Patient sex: F
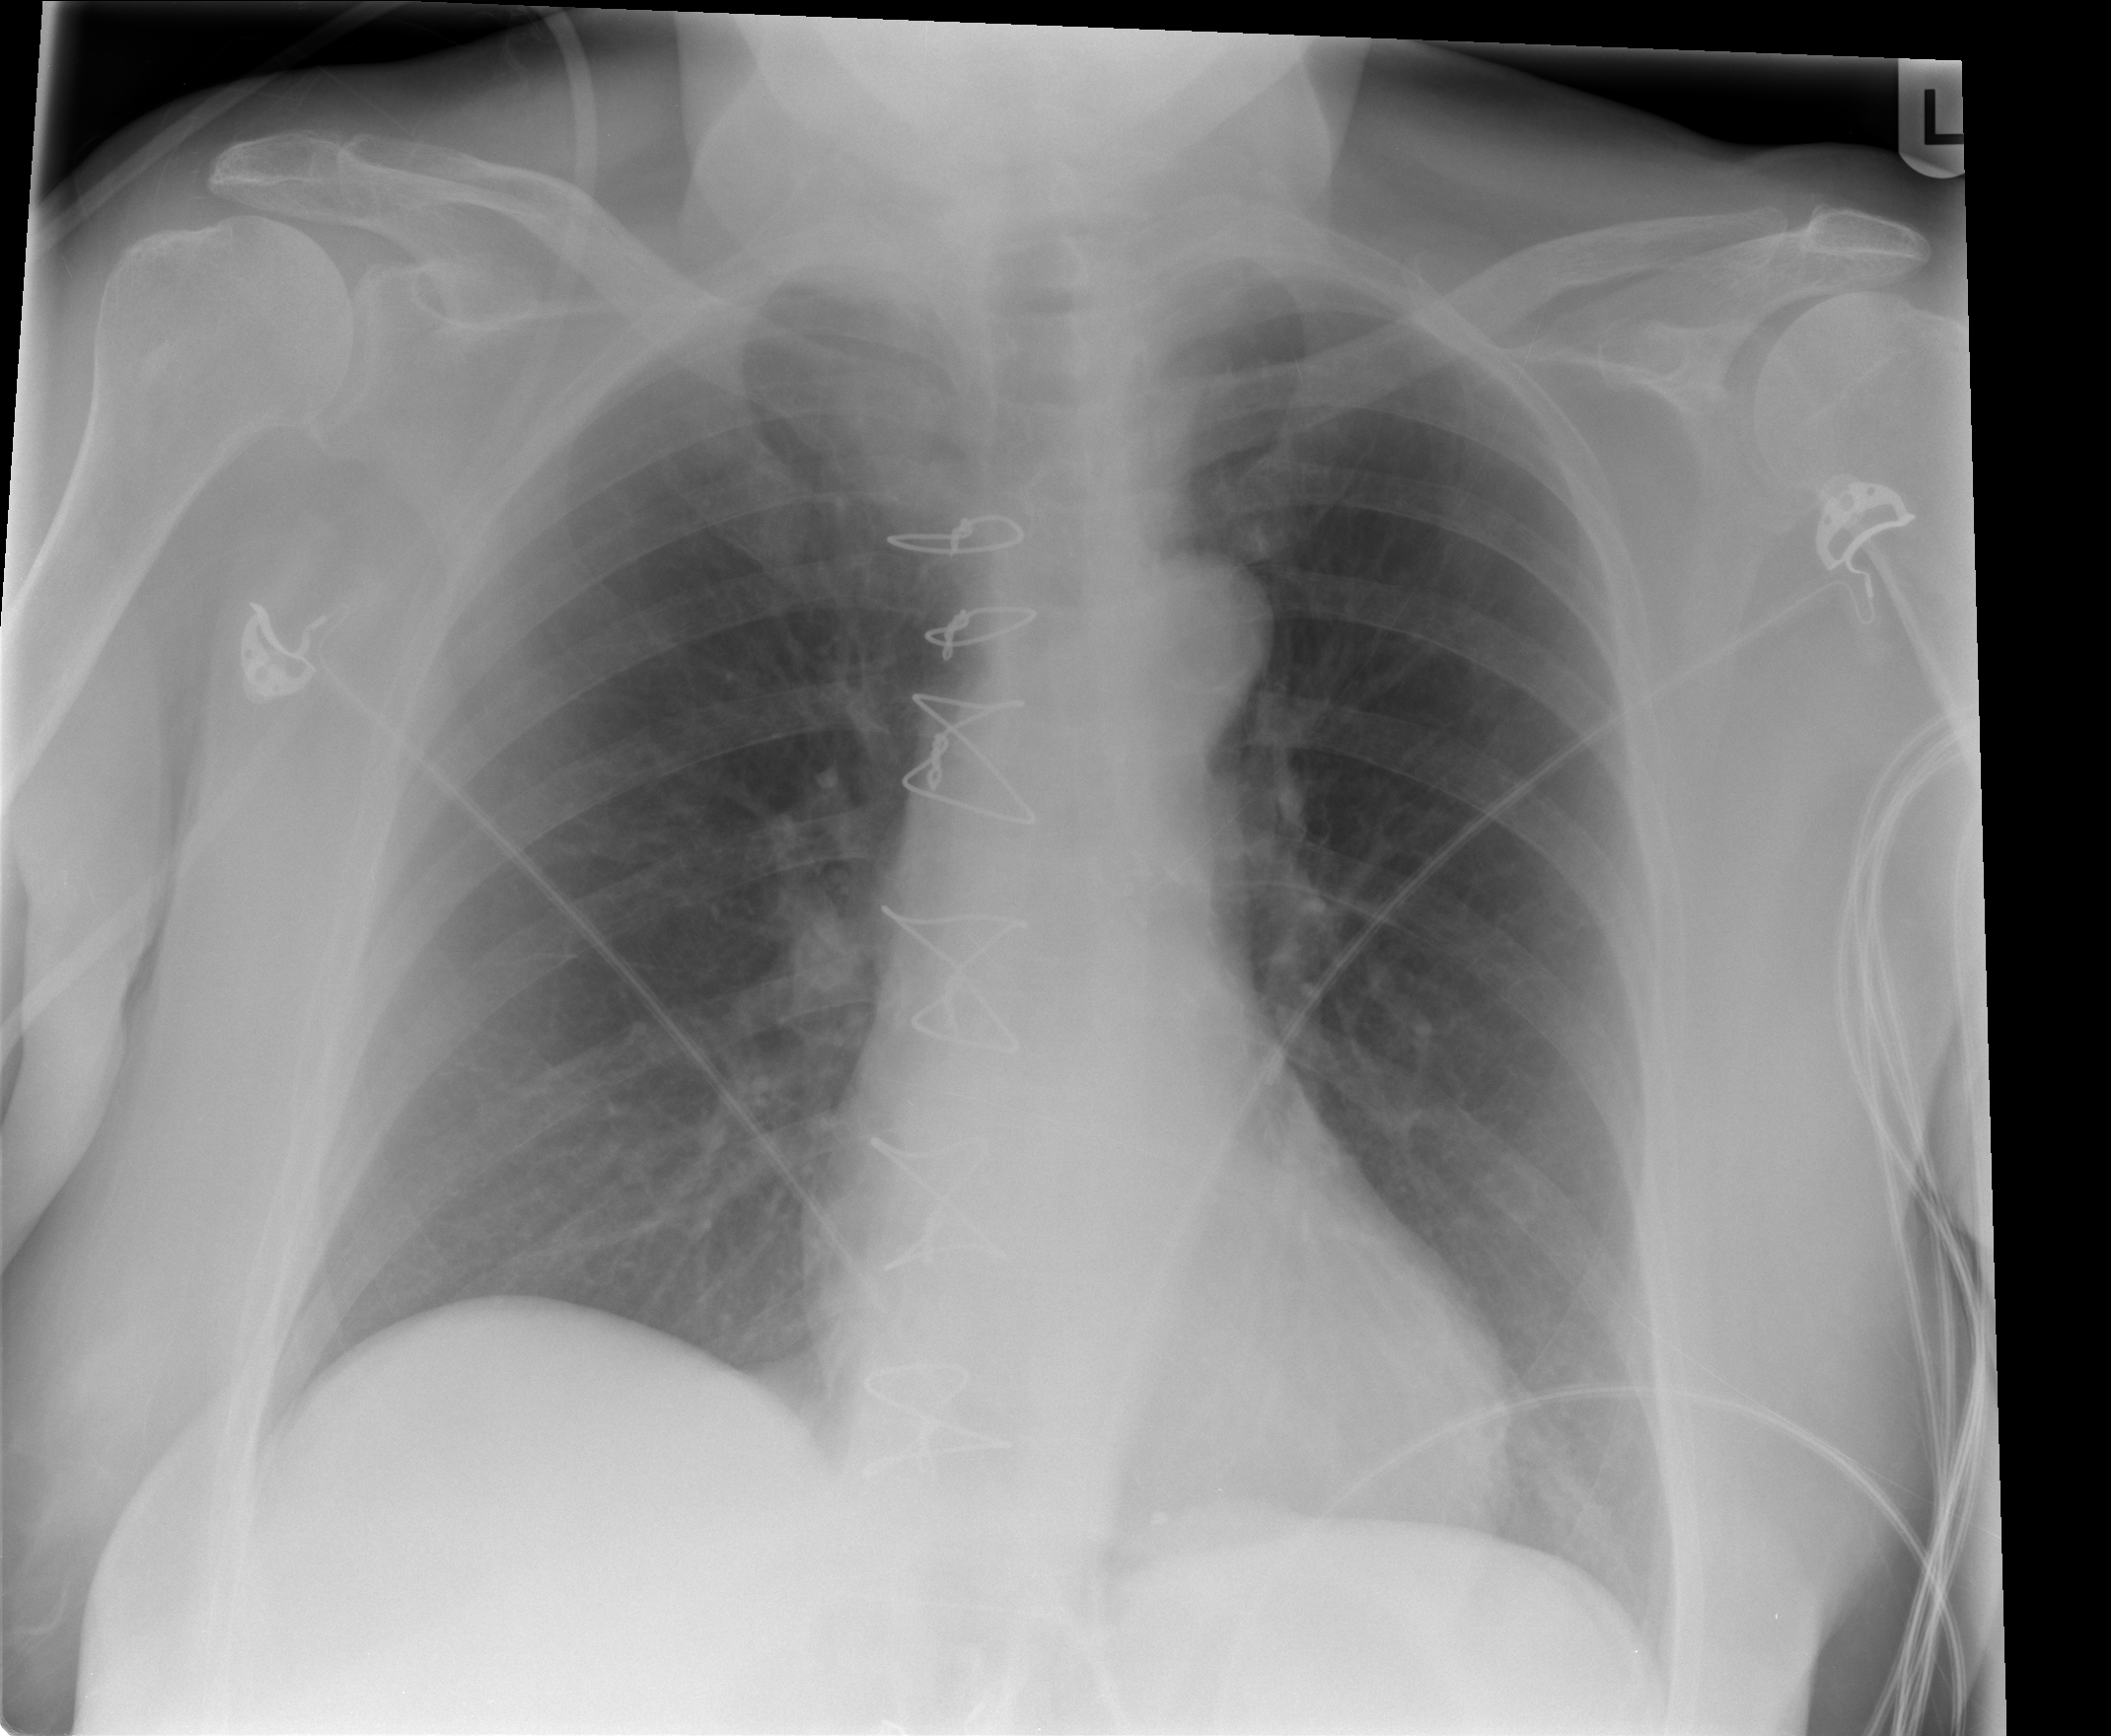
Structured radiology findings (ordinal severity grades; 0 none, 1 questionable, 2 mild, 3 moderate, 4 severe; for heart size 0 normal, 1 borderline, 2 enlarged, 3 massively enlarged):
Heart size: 0
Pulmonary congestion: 0
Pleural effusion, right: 0
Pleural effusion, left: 0
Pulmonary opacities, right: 0
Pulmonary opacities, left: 0
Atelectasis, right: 1
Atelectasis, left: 1